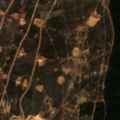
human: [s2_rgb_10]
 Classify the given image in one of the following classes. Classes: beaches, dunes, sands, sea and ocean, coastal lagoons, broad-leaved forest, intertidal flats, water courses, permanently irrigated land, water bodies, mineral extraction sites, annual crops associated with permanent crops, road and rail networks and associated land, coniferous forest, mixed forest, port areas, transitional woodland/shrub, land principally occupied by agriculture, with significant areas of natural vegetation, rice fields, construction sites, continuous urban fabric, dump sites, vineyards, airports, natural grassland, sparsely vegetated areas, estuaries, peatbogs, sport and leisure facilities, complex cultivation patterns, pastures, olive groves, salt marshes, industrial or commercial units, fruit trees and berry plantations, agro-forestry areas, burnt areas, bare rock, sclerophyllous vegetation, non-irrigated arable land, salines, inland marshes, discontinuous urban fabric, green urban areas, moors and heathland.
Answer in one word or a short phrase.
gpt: coniferous forest, mixed forest, sparsely vegetated areas